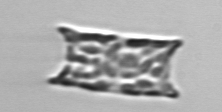
Label: Eucampia